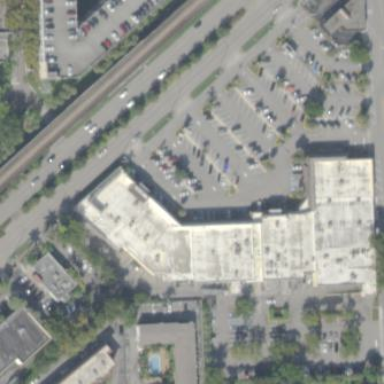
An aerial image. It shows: Retail area.